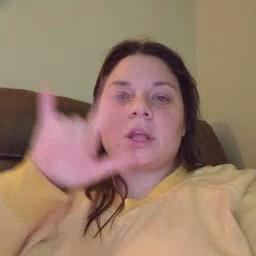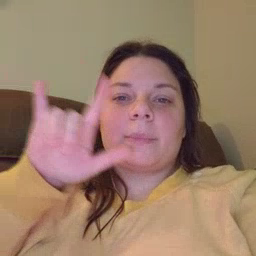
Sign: airplane